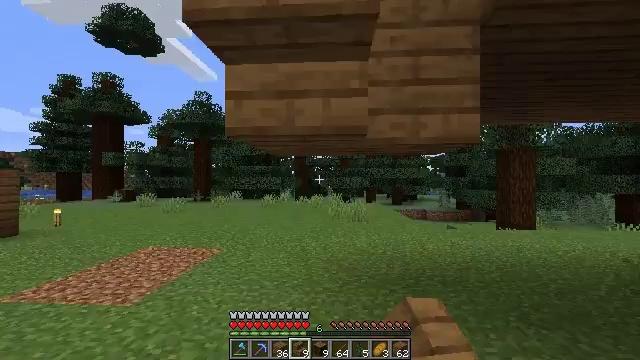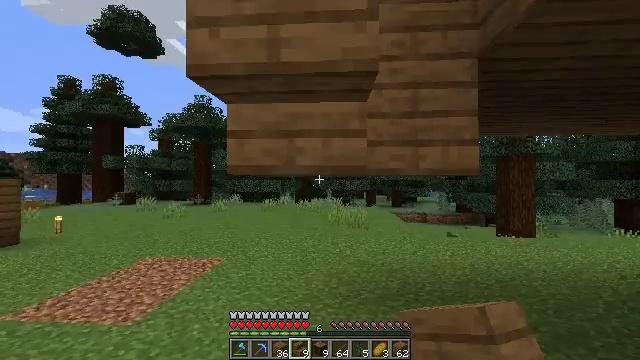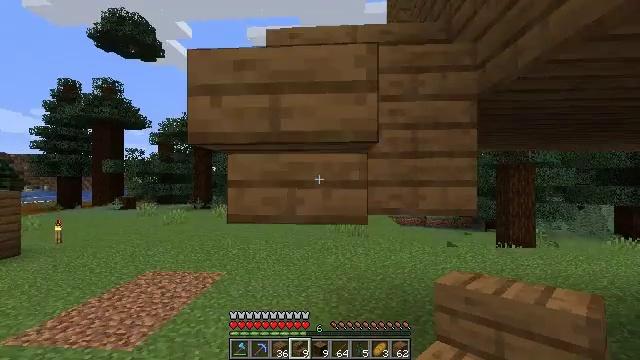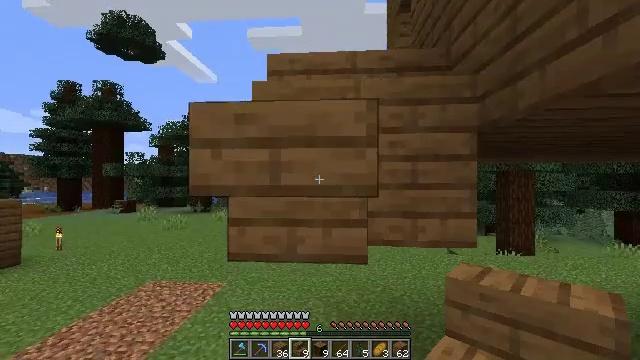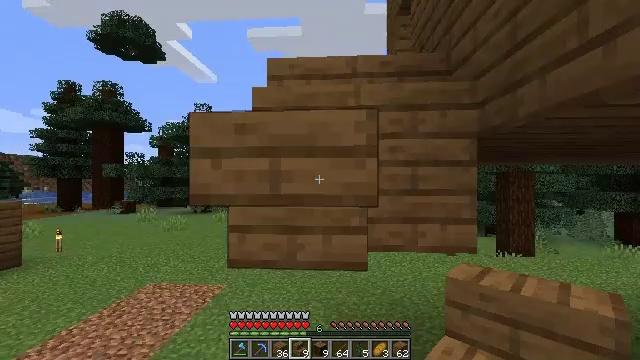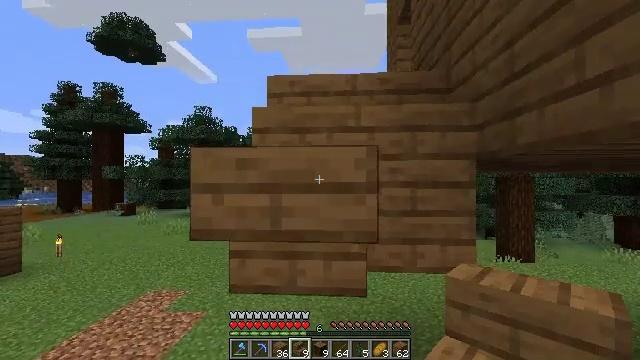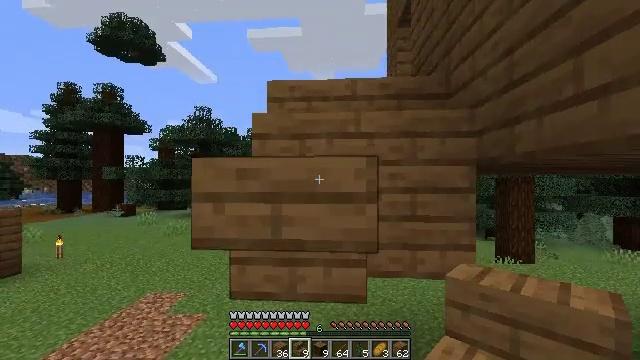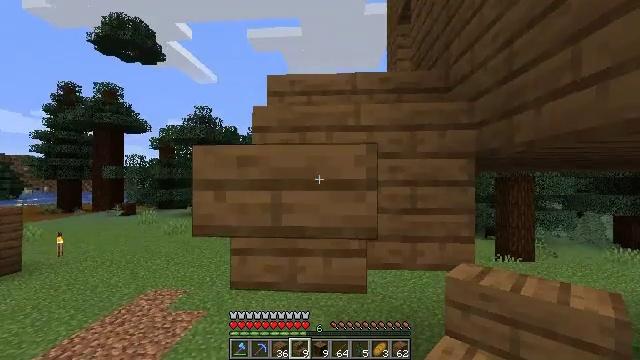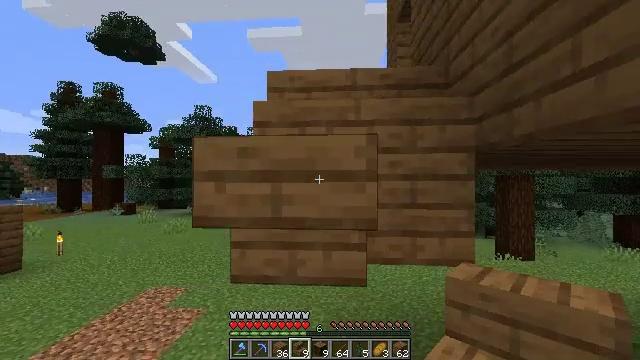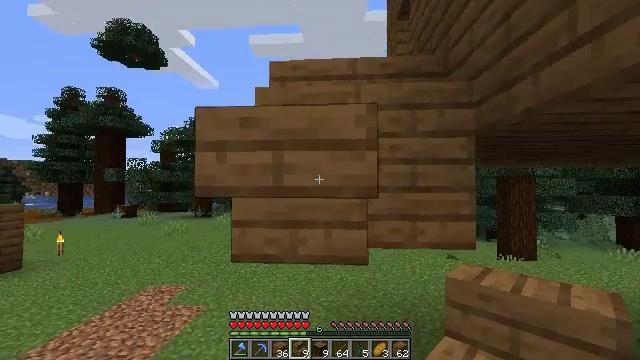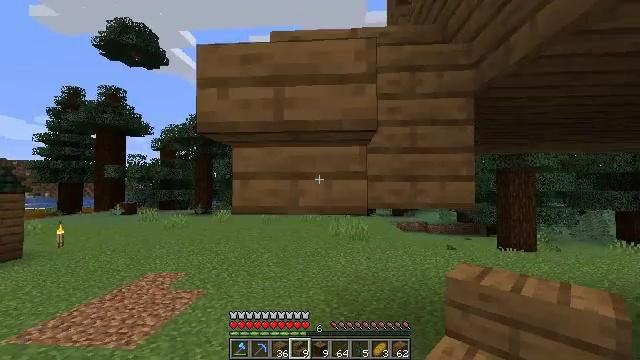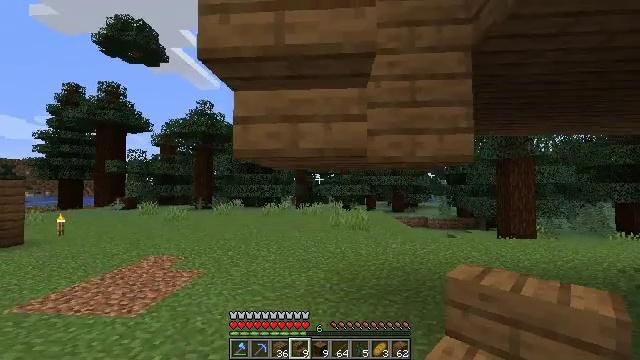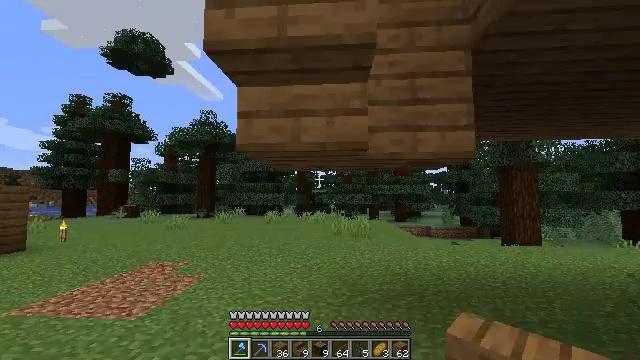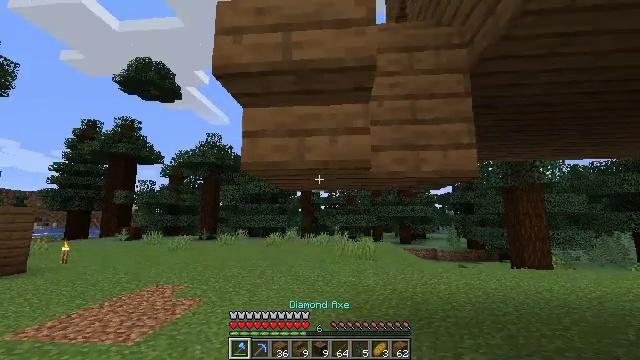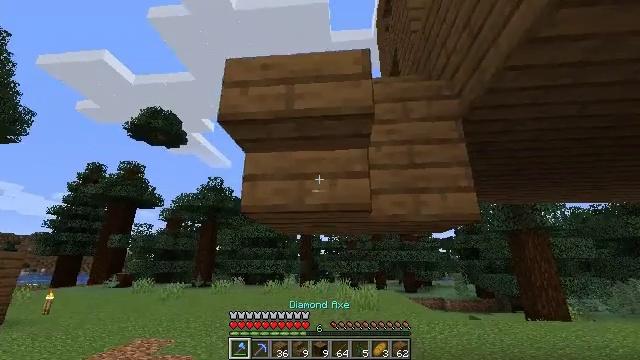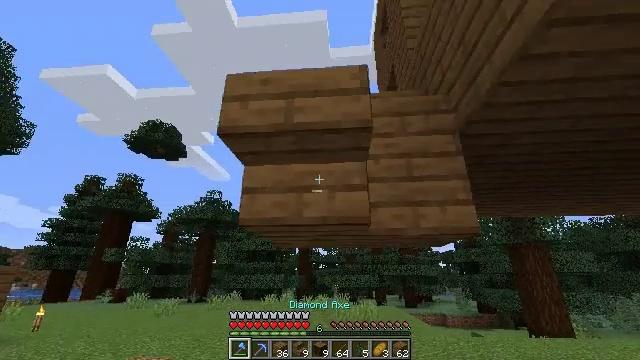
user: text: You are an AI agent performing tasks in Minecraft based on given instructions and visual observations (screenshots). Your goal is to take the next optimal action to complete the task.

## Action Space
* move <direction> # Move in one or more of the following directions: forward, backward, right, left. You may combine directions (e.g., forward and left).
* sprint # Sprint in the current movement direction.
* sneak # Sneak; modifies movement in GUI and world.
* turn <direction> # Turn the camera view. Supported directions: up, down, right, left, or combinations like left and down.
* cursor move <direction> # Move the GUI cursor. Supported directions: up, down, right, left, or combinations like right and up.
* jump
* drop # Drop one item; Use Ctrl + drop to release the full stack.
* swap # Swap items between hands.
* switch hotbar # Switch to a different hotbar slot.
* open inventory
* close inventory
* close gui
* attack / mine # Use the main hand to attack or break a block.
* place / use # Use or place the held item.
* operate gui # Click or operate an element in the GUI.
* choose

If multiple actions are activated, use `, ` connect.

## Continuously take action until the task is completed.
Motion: motion action
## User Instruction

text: Gather some spruce stairs into your inventory.
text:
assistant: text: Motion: jump
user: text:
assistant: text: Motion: jump
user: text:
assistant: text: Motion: jump
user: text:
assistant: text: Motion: jump
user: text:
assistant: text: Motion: jump
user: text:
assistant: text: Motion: jump
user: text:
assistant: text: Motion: jump
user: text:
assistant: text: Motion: jump
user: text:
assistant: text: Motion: turn up
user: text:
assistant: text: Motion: no_op
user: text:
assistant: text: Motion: no_op
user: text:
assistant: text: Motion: turn up, switch to hotbar 1
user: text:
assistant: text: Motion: turn up, switch to hotbar 1
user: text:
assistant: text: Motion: turn up, switch to hotbar 1
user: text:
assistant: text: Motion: turn up
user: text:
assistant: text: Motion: turn up, attack / mine
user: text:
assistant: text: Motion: turn up, attack / mine
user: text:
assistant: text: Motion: turn up, attack / mine
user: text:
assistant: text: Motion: move forward, turn up, attack / mine
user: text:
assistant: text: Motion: move forward, attack / mine
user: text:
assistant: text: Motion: move forward, attack / mine
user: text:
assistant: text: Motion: attack / mine